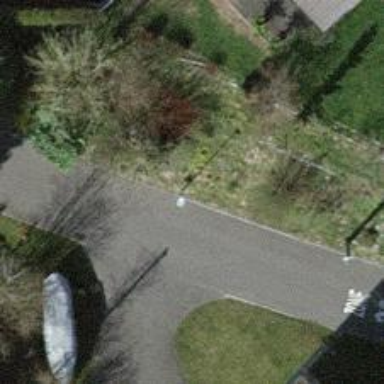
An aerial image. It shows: Support pole.